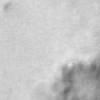
Label: no_change